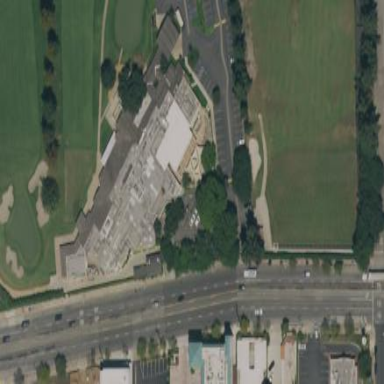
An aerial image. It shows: Building associated with golf.